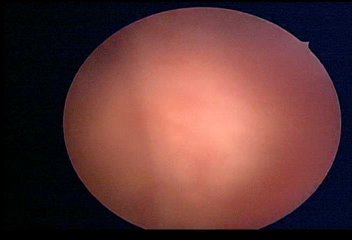
Modality: WLC
Class: Normal mucosa
Bladder cancer association: No